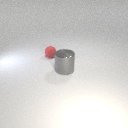
small red rubber sphere to the left of large gray metal cylinder